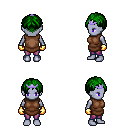
a pixel art fantasy rpg character, female body template, dark elf, purple skin, brown tunic, magenta pants, green parted hairstyle, purple tiara, gold gloves, four views (front, back, left, right), 2x2 character sprite sheet, small pixel art, hard edges, no anti-aliasing